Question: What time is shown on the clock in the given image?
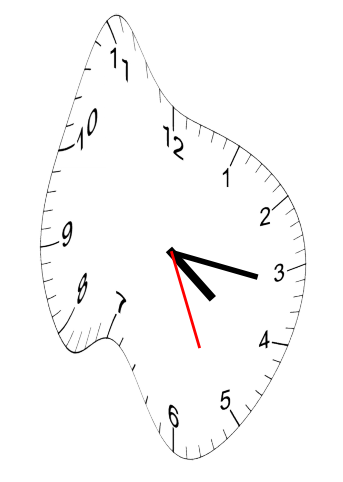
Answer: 04:16:26